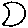
Label: moon